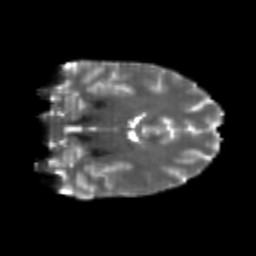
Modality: T2w
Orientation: coronal
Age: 24
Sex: female
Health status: healthy
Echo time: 0.074 s